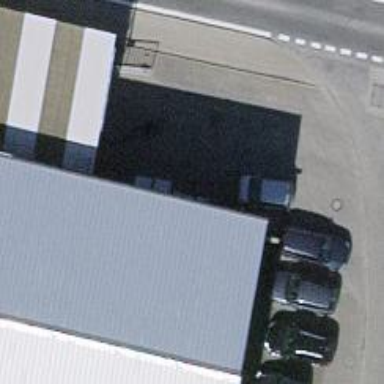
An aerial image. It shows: Car repair shop.